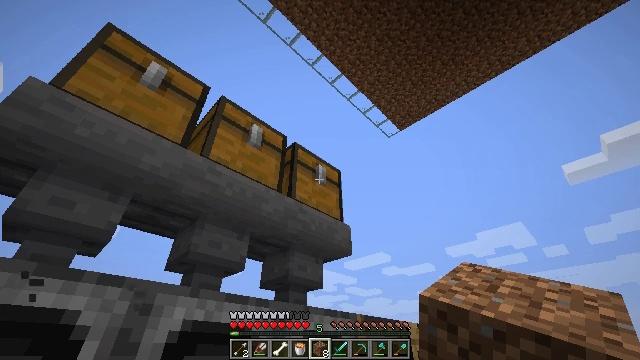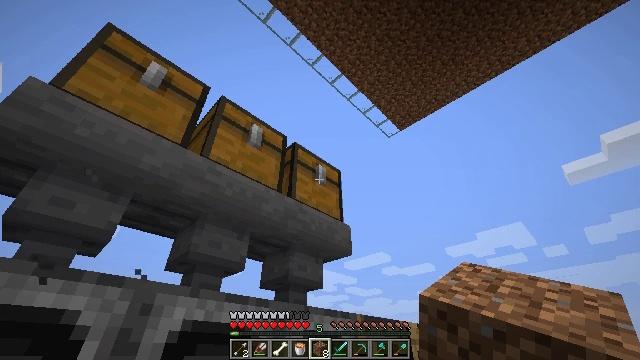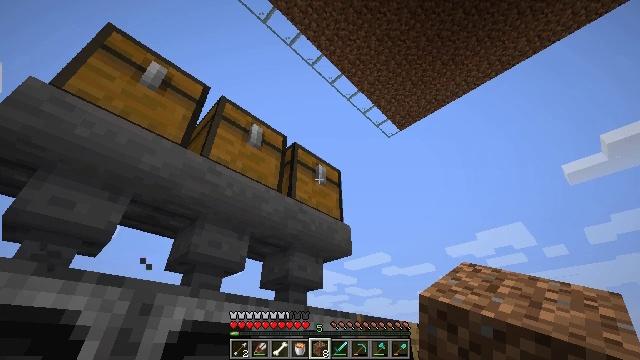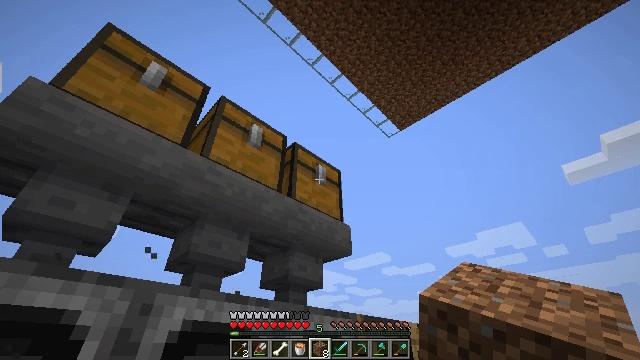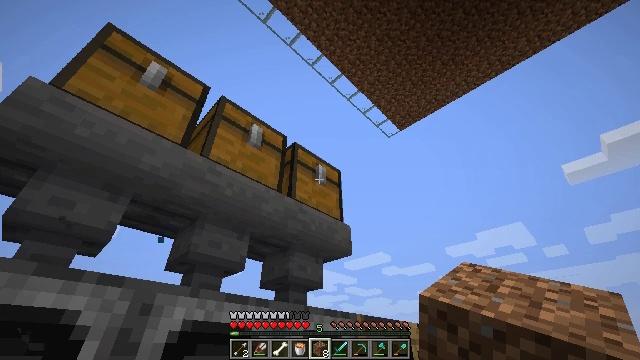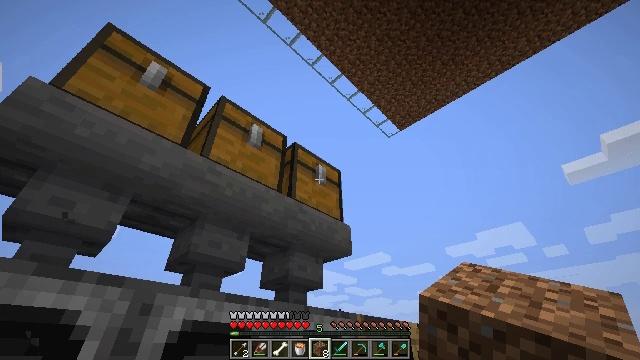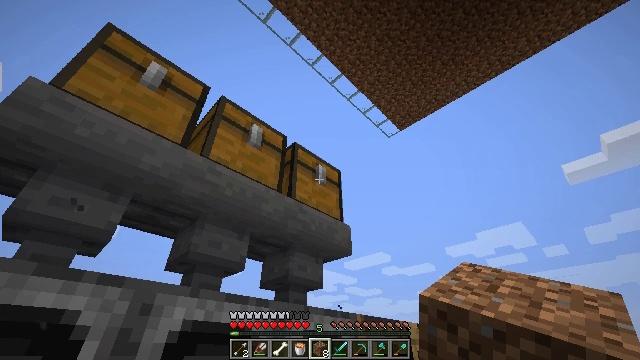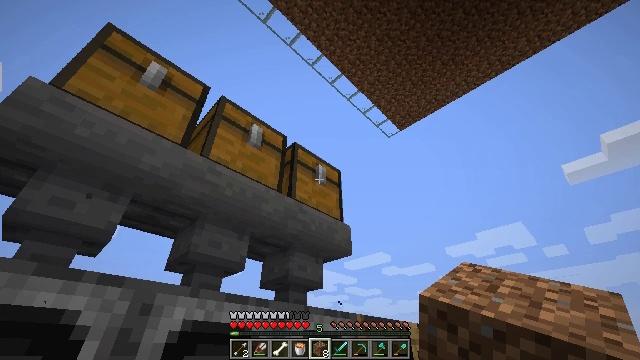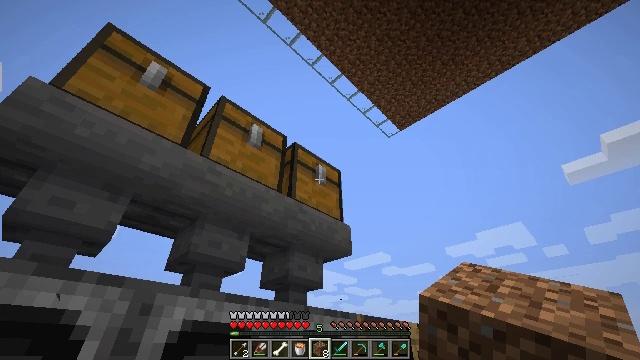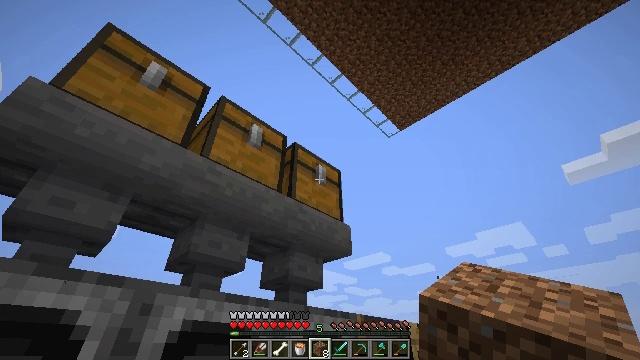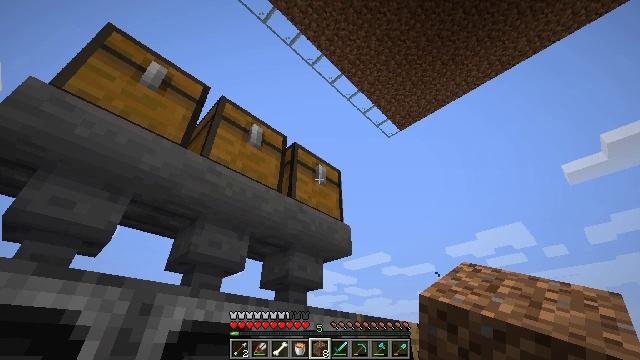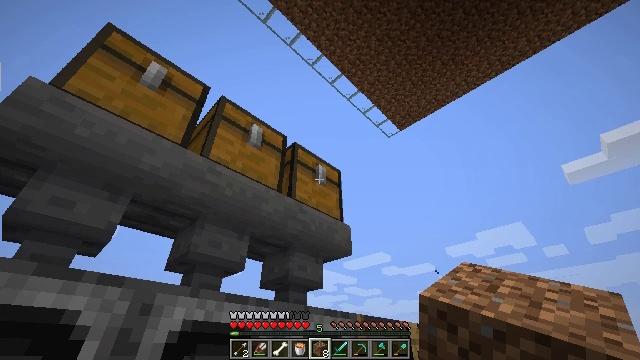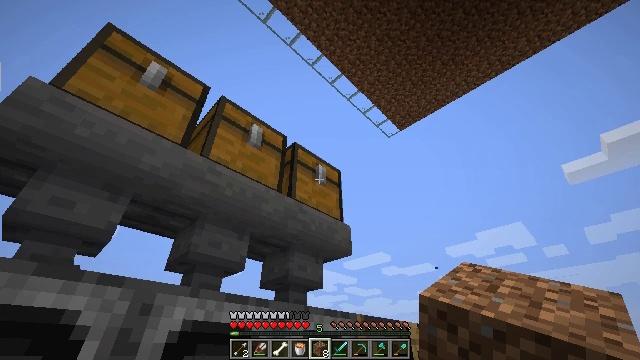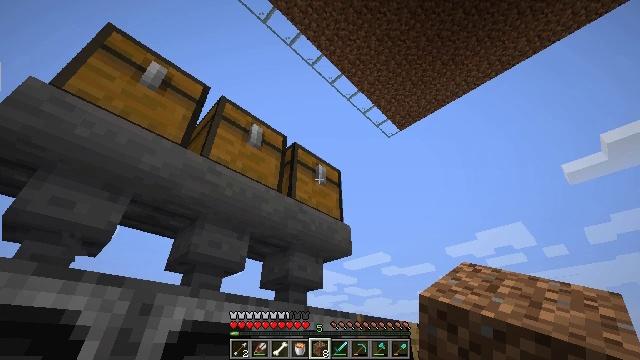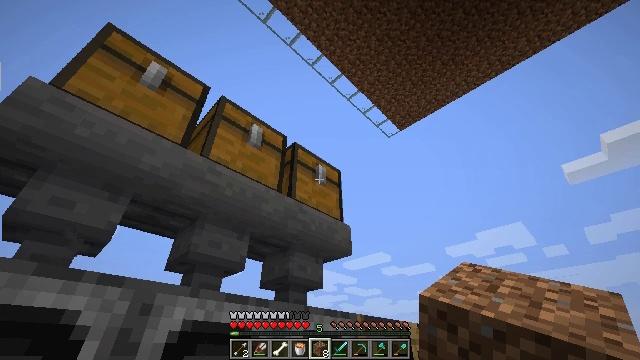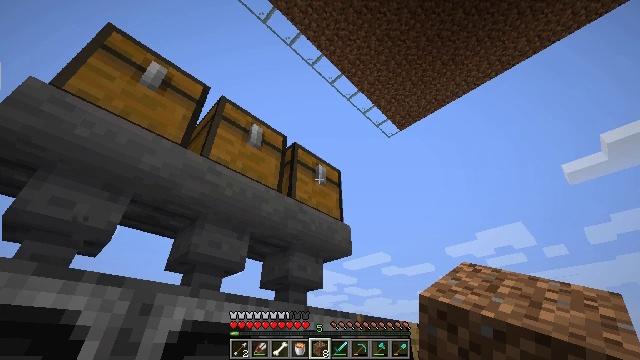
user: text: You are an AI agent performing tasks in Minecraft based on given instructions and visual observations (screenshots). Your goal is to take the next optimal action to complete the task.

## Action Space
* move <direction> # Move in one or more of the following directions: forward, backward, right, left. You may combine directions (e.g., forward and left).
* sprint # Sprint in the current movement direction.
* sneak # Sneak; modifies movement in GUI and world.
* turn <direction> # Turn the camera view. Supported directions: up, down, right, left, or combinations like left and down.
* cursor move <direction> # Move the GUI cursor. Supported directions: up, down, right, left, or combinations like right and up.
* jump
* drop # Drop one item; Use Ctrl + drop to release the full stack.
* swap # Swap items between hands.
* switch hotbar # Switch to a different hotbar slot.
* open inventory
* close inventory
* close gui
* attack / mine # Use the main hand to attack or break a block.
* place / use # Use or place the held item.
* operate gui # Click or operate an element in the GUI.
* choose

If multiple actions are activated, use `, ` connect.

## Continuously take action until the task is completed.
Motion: motion action
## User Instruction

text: Use the crafting table to create a redstone block from nine redstone dust.
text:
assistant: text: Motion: no_op
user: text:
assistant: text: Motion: no_op
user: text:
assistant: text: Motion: no_op
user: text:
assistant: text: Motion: no_op
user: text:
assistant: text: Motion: no_op
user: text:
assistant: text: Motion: no_op
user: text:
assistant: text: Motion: no_op
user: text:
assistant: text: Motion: no_op
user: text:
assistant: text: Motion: no_op
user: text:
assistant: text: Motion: no_op
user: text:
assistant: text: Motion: no_op
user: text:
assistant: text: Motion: no_op
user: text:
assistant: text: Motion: no_op
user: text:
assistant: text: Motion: no_op
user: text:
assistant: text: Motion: no_op
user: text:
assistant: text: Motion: no_op
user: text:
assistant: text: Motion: no_op
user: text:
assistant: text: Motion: no_op
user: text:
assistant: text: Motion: no_op
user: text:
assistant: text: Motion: no_op
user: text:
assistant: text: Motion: no_op
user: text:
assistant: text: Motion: no_op
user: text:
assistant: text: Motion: no_op
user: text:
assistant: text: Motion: no_op
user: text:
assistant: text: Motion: no_op
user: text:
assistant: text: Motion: no_op
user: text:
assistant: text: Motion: no_op
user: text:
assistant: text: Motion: no_op
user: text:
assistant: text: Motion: no_op
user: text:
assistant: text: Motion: no_op